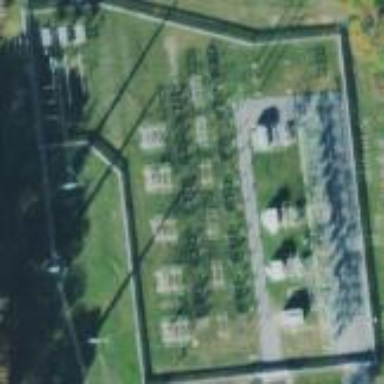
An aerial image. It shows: Distribution level power substation surrounded by fence.